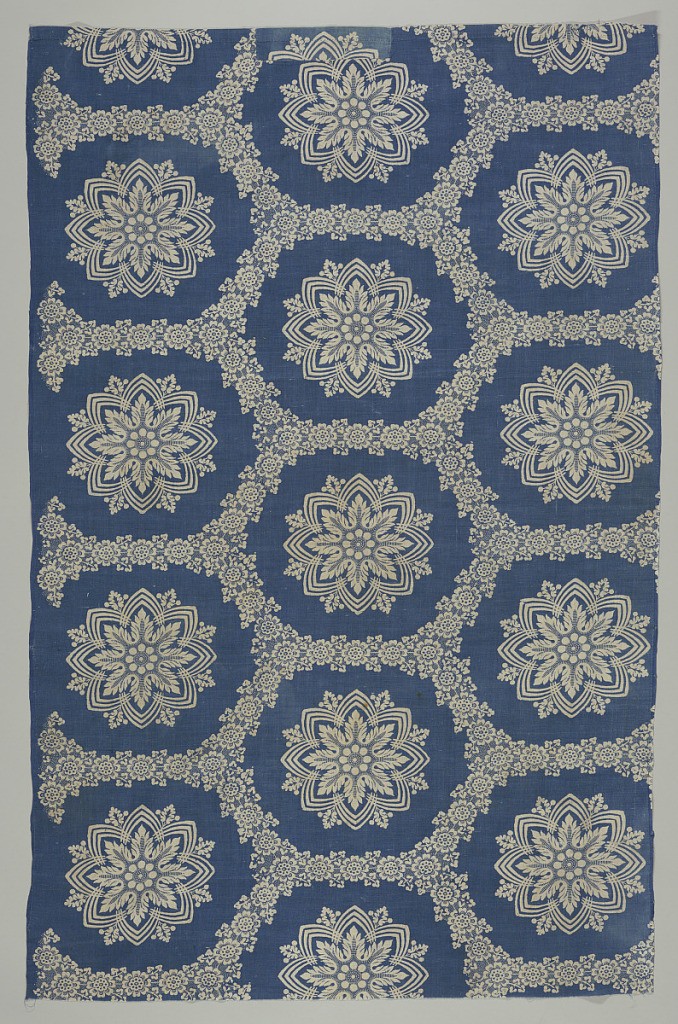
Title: Border
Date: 1810–1820
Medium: cotton Technique: discharge block printed on plain weave
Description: White pattern on blue background of a floral stripe creating an hexagonal grid framing 8-pointed medallions. Printing goes over edge of fabric on one side.